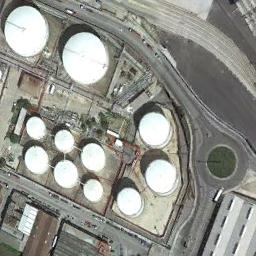
Label: storage tanks